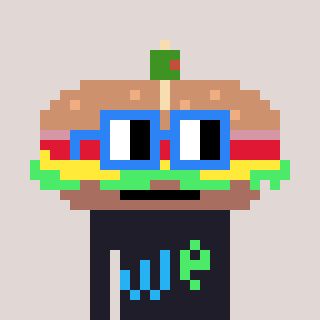
a pixel art character with square blue glasses, a sandwich-shaped head and a grayscale-colored body on a warm background